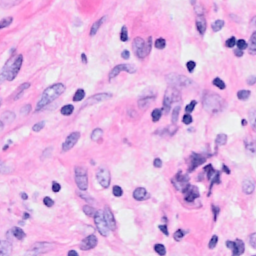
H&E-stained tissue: Breast